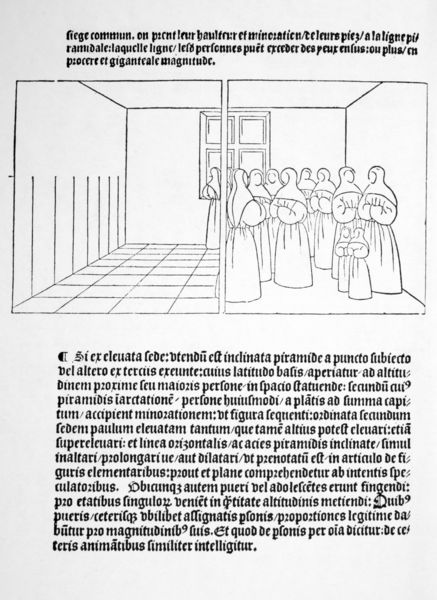
Titel: Illustration aus: "De Artificiali Perspectiva"
Künstler: Viator
Standort: New York
Institution: Pierpont Morgan Library
Schlagwörter: gruppe, kopf, umhang, weiß, frauen, menschen, mädchen, fenster, frau, grau, kleid, kleider, raum, schwarz, skizze, zeichnung, zimmer, tuch, gespräch, malerei, alt, kappe, kappen, wand, arme, bibel, gesicht, stehen, bild, hände, innenraum, spiegel, spiegelung, kirche, boden, gewand, interieur, kutte, tücher, decke, kind, blatt, kinder, deutschland, holzschnitt, schrift, umrisse, italien, perspektive, zwei, fußboden, leere, grafik, klein, linien, saal, figuren, gefaltet, kopftuch, deutsch, kammer, schwestern, wände, buch, kloster, religion, zentralperspektive, druck, stich, gross, seite, fliesen, illustration, text, buchstaben, nonne, räume, beten, gebet, habit, schwester, vereinfacht, würfel, buchdruck, buchseite, quadrate, gotisch, mittelalter, andacht, konstruktion, mönch, geistliche, mönche, umhänge, kutten, dürer, glauben, tunika, querschnitt, fraktur, geometrie, kontemplation, raster, beschreibung, abbildungen, teilung, teil, latein, lateinisch, teile, theorie, italienisch, unterteilung, nonnen, buchillustration, geteilt, druckschrift, entfernung, grafiken, unleserlich, bodenplatten, schaubild, optik, kleine, große, fälschung, alte schrift, bild text, großendemonstration, mädchenn, perspektivenkasten, raumbestimmung, text bild, mädhcen, mantel+, fenster räume, guttenberg, karmel, bodenraster, zu sauber, illustration zeichnung, klosterschwestern, hort, fraien, npnnen, fluchtzeichnung